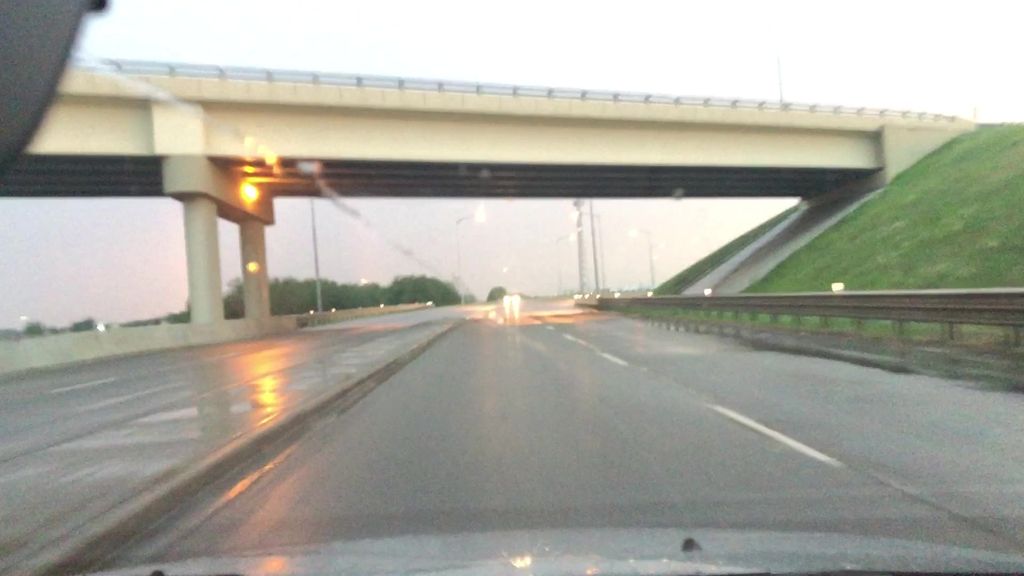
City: edmonton